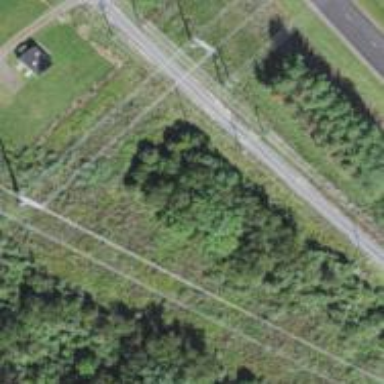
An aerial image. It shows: Power pole.